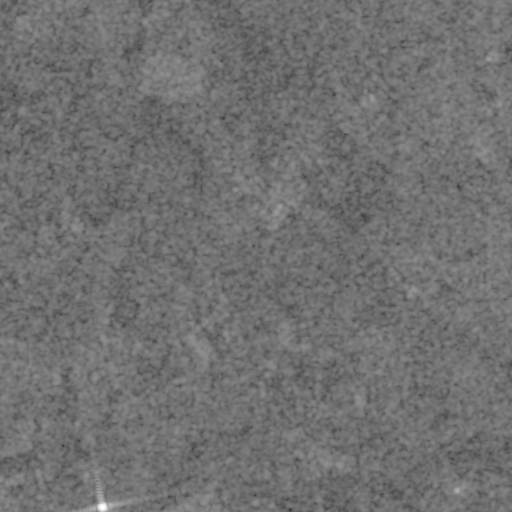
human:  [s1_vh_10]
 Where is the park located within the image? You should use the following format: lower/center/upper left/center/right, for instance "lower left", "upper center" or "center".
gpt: The park is located in the lower left of the image.
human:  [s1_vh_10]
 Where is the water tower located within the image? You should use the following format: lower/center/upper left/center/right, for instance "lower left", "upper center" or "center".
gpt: The water tower is located in the center right of the image.
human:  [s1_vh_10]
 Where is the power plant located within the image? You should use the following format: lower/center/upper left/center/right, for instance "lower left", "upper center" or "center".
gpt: There is no power plant in the image.

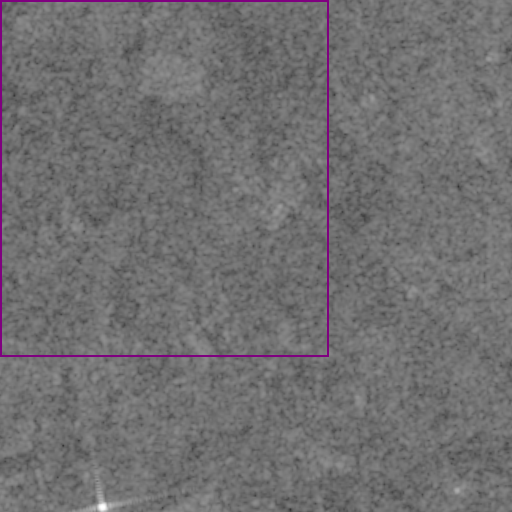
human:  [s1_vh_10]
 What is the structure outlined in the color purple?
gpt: The structure outlined in purple is a crop field.
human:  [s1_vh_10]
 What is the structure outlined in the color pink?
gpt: There is no pink outline.